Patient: sex M, age 52
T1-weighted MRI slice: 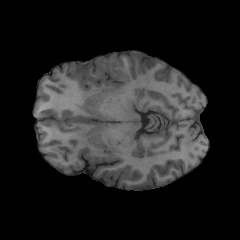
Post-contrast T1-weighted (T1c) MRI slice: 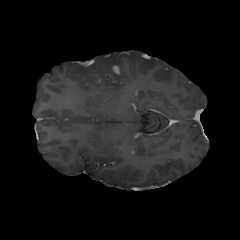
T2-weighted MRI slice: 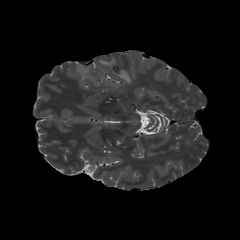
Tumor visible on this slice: yes
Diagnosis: Glioblastoma, IDH-wildtype
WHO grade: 4